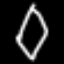
Label: diamond